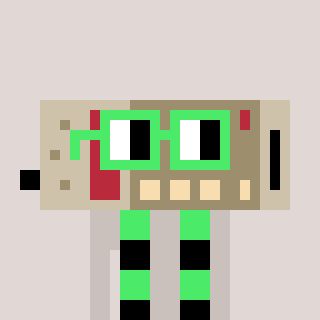
a pixel art character with square light green glasses, a cordless phone-shaped head and a foggrey-colored body on a warm background